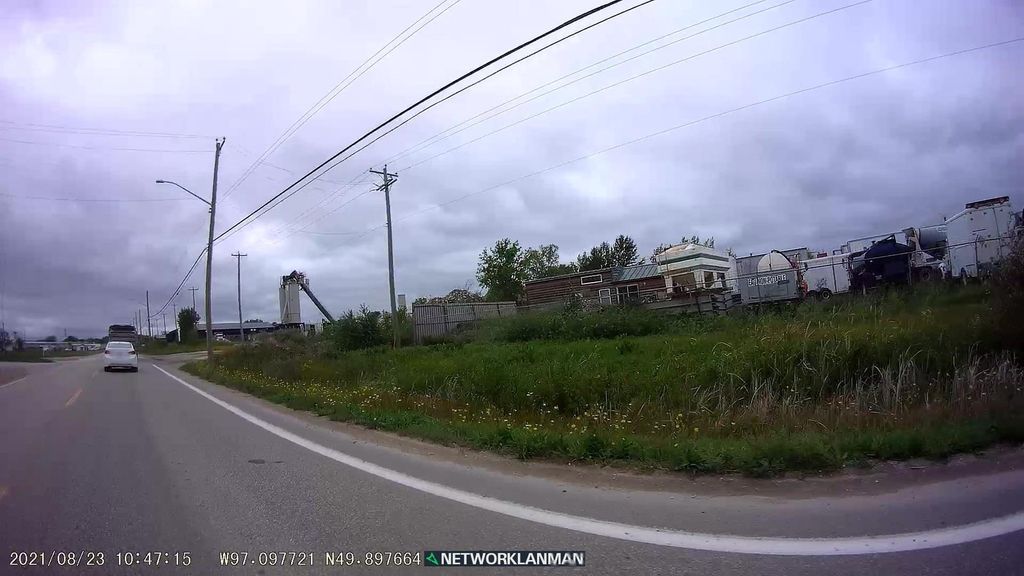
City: winnipeg